Question: I have a 'UIViewController' which has a child hierarchy like this

and then, I use this code to show camera preview
'''
stillCamera = [[GPUImageStillCamera alloc] init];
stillCamera.outputImageOrientation = UIInterfaceOrientationPortrait;
filter = [[GPUImageStretchDistortionFilter alloc] init];
[filter prepareForImageCapture];
[stillCamera addTarget:filter];
GPUImageView *filterview = [[GPUImageView alloc] init];
_preview = filterview;
[filter addTarget:filterview];
[stillCamera startCameraCapture];
'''
variable '_preview' is a 'UIView' whose class is set to . On the hierarchy image above, it is the selected one.
When I showed the view, it showed nothing on '_preview'. Just a blank 'UIView'. What did I do wrong?
When I changed the line '_preview = filterview' to 'self.view = filterview', it worked as expected. Does it have to be 'self.view'?
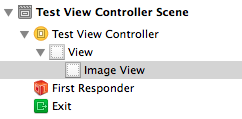
Answer: I think the problem with your above code is in the lines:
'''
GPUImageView *filterview = [[GPUImageView alloc] init];
_preview = filterview;
'''
If you've defined your GPUImageView in Interface Builder, '_preview' is going to pointing to a property that you've associated with that view in IB. The above code replaces that pointer with a view that's not the one defined in IB. Therefore, your visible view will never get your camera content.
You need to instead remove those two lines and use
'''
[filter addTarget:_preview];
'''
making sure that your above setup comes after your view controller has had a chance to properly associate your outlets with your NIB and that the view in IB is indeed a GPUImageView.